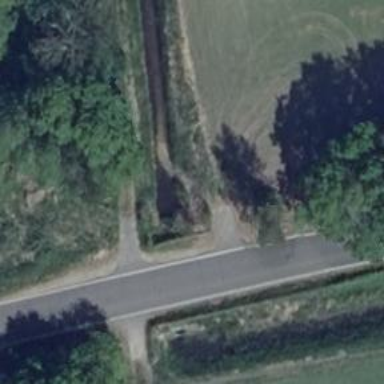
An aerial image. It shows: Culvert tunnel.